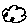
Label: cloud